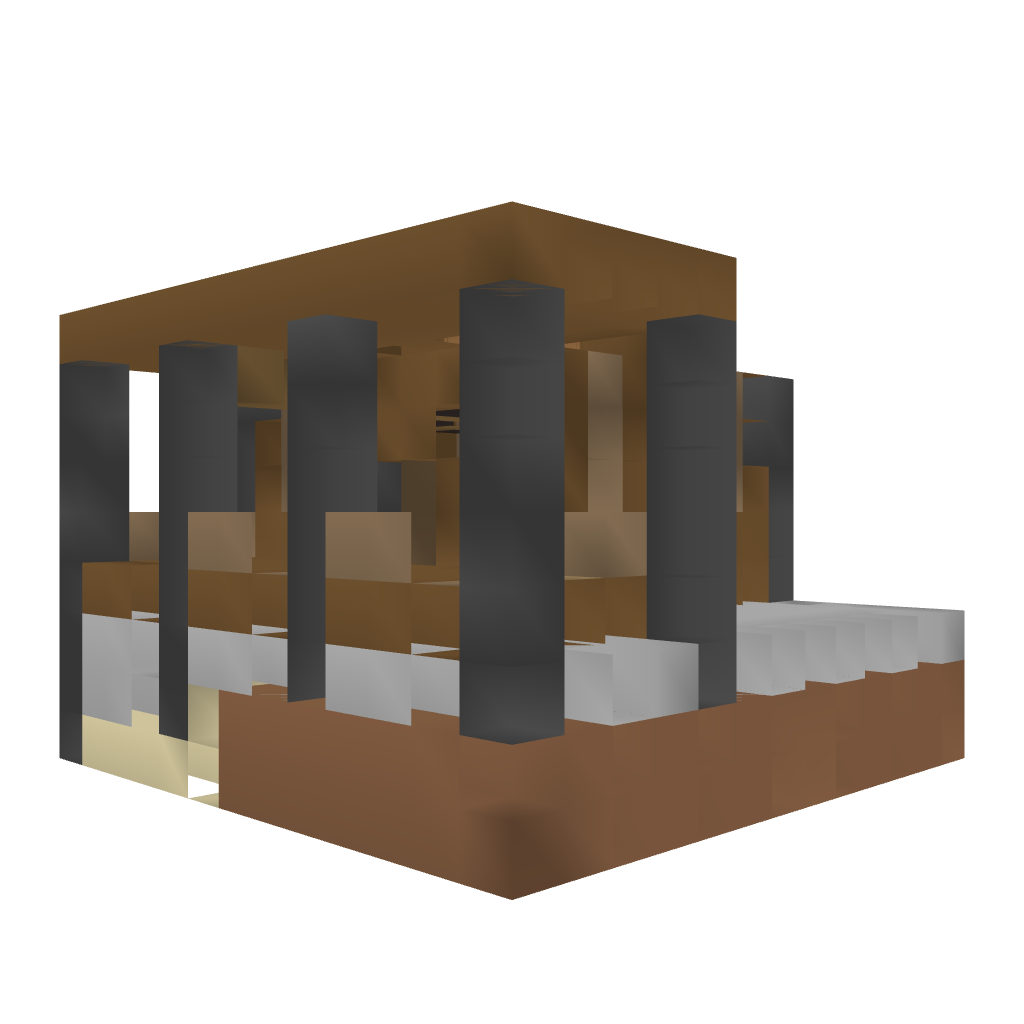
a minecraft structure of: Fishing House